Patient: sex M, age 46
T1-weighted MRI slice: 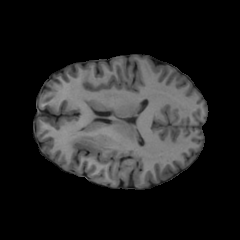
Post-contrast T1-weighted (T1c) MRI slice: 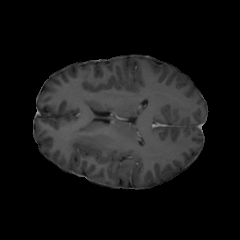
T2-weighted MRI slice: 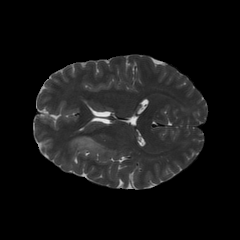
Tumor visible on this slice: yes
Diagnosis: Oligodendroglioma, IDH-mutant, 1p/19q-codeleted
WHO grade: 2